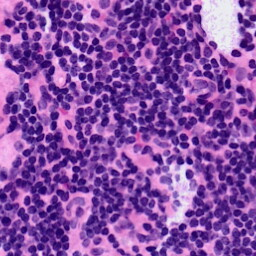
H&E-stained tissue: LymphNode